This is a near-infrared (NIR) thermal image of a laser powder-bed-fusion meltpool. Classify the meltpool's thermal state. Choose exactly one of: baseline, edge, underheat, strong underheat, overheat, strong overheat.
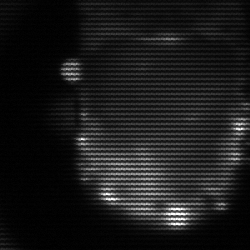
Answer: baseline